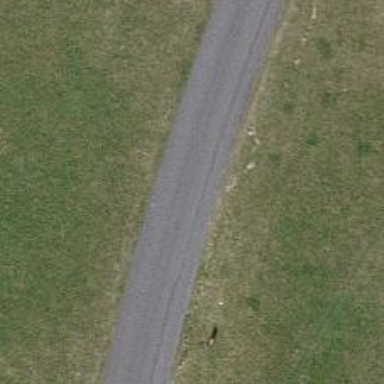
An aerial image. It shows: Unclassified road.